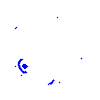
Particle: electron